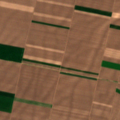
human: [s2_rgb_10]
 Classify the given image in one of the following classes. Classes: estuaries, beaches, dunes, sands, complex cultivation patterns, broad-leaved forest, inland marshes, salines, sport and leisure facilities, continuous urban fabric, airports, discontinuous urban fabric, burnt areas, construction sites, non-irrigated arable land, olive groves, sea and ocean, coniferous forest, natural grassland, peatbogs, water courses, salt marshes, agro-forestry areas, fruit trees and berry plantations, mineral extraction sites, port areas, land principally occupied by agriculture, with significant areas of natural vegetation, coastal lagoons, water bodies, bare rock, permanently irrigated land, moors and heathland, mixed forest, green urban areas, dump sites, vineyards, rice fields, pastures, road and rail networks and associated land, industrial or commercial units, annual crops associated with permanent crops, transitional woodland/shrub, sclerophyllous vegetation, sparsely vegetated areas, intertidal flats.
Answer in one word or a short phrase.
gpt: non-irrigated arable land